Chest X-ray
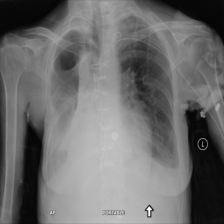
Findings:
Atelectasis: negative
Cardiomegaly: negative
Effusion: negative
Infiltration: negative
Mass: negative
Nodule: negative
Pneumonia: negative
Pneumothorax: negative
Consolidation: negative
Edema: negative
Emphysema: negative
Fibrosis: negative
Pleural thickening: positive
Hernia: negative